Brain MRI, t2w sequence, axial 2D slice.
Patient: age 40, sex F, weight 95 kg, height 1.95 m
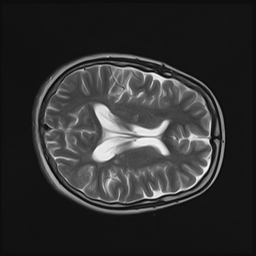